Field crop: maize
Growth stage: 2
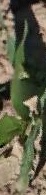
Species: maize